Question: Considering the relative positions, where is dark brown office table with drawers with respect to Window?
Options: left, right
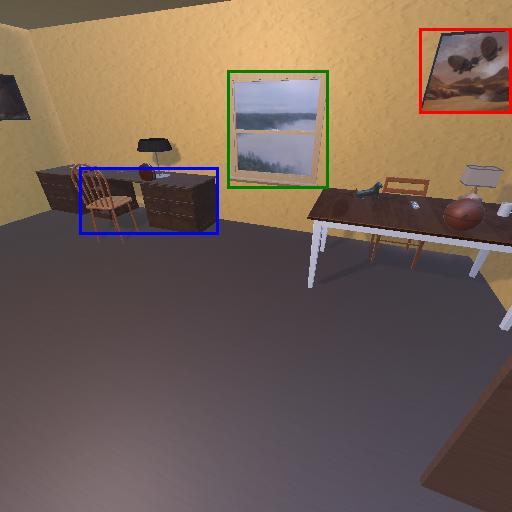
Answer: left